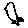
Label: bird